Question: In my asp.net mvc3 (razor) project I have a grid very similar to the <URL> and I need to make a report from it so the user could print and file the page.
There Could be 100+ lines so it can take several pages, and there are some details I want to add to the report that doesn't exist in the grid, but I have (of course) in the server.
---
Example:
'''
public class Employee
{
public int ID {get; set;}
public long Phone {get; set;}
public double Salary {get; set;}
public string Address {get; set;}
public string Country {get; set;}
}
'''
How can I make a report similar to this:

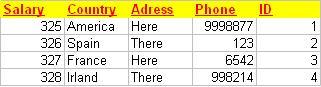
Answer: If all you need to do is export the data to a CSV file (per the comments to the question above) then <URL>.
Since you're using MVC, I'd recommend taking it a step further and <URL> to abstract the process out of the controller logic.
Essentially all you're doing is manually writing your rows of data to the HttpResponse (after setting some header values). A CSV in this case would be a very simple approach because there's no special formatting to it. It's just text, delimited by commas, with carriage returns between rows.
Of course, of your data contains any commas/newlines/etc., that may throw a wrench into the works...